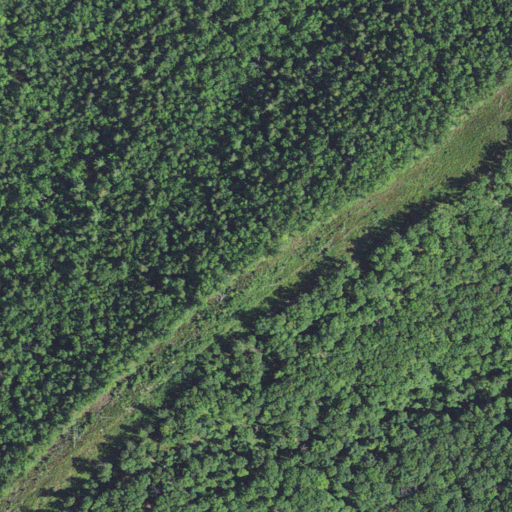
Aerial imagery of ridge(s) in Virginia named Brushy Ridge containing mixed forest, deciduous forest, and evergreen forest